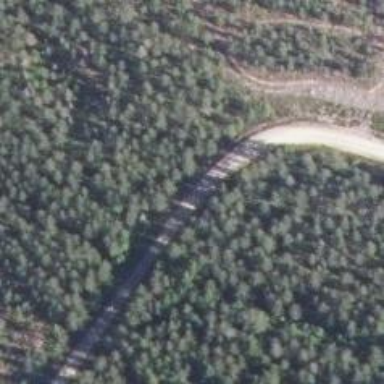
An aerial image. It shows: Unclassified road.